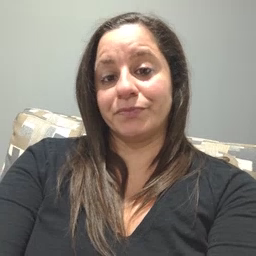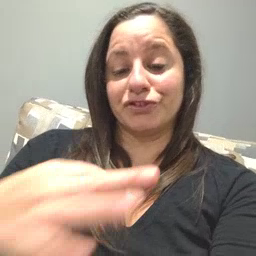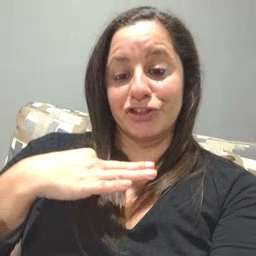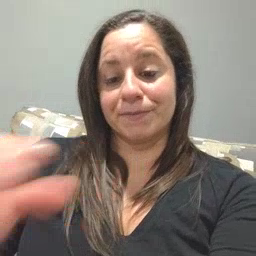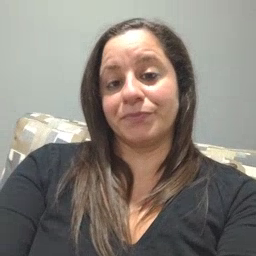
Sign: shirt